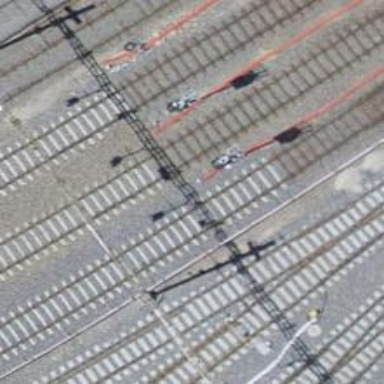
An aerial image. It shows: Railway signal.